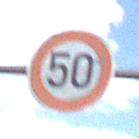
Verkehrszeichen: Geschwindigkeit50
Umgebung: Outdoor, Nature
Tageszeit: Midday
Wetter: PartlyCloudy
Licht: Natural
Jahreszeit: NotSpecified
Kontrast: LowContrast